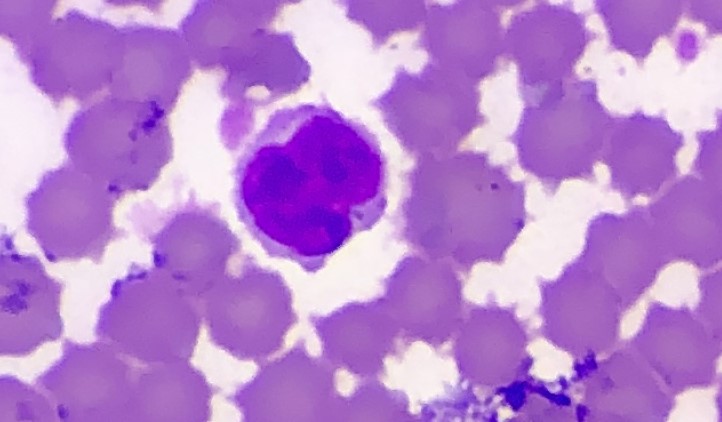
White blood cell type: Monocyte